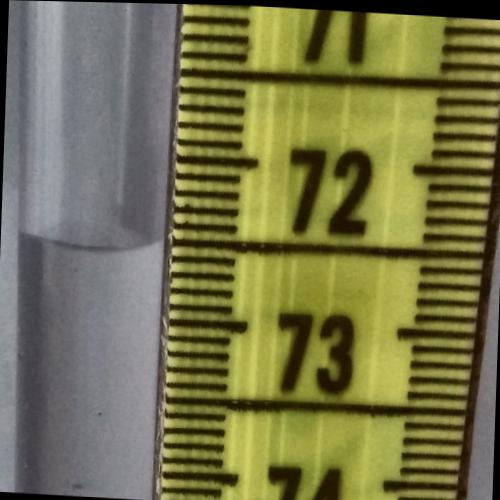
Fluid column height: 72.5 cm